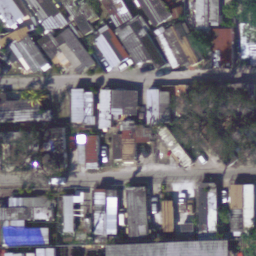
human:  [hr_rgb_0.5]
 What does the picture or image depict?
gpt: mobile home park